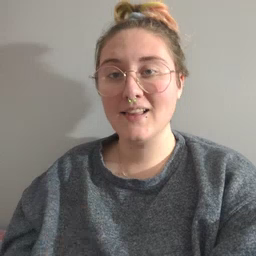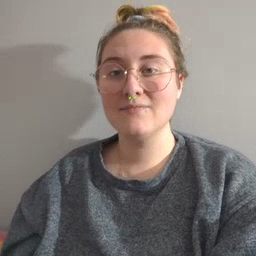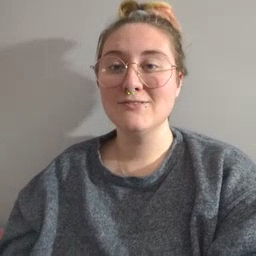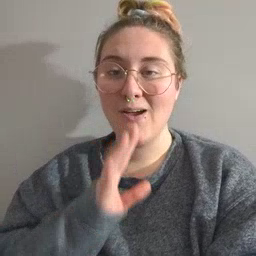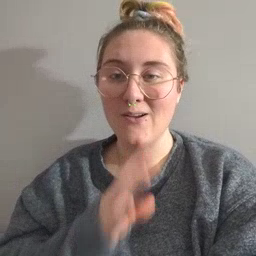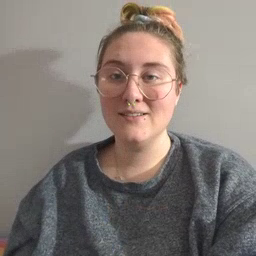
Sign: talk